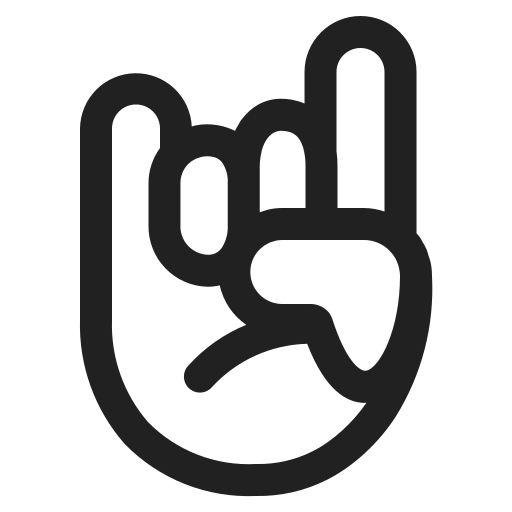
sign of the horns high contrast default